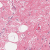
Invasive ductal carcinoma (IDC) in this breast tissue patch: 0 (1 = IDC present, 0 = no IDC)